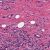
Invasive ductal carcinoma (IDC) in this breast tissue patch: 1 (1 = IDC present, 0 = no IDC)